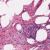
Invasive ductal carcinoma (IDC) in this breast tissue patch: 1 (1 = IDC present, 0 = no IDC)